Question: I create report using cross tab in crystal report, I have columns as picture below. I want, 2 of summarized column (Qty and Sales) and added 2 of summarized field in cross-tab expert. But it's still not work.
If I want to assign value from #4 to #3.

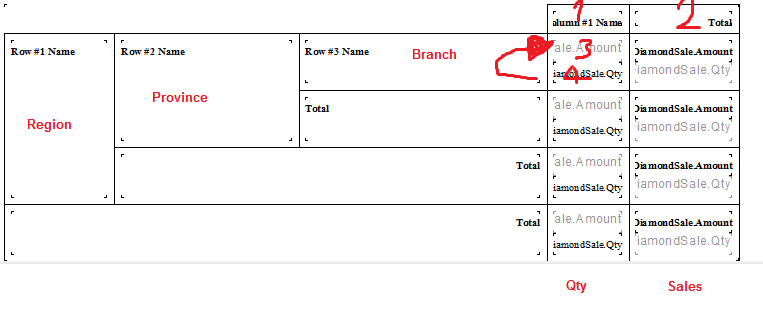
Answer: Crosstab expert - Customize style - Summarized fields - choose Horizontal, check Show Lables.
At least in my older CR (9.0) this works.
If this doesn't andswer your question then sorry - your question is somewhat badly worded.